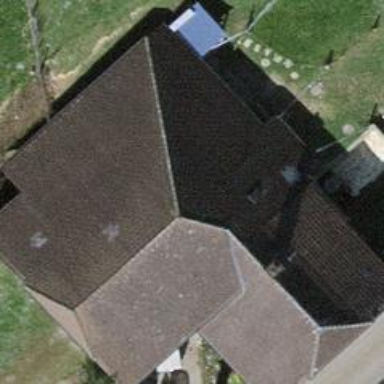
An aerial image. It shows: Farm building.